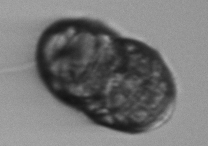
Label: Margalefidinium